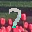
Label: 7